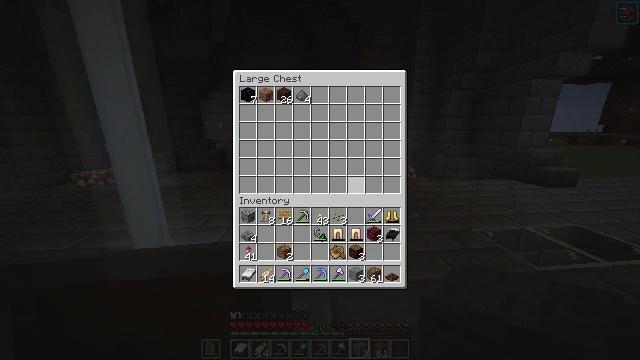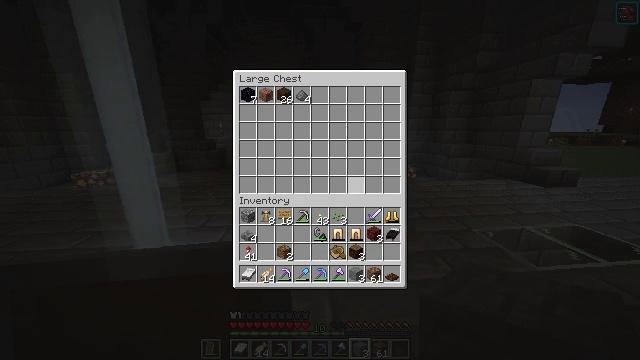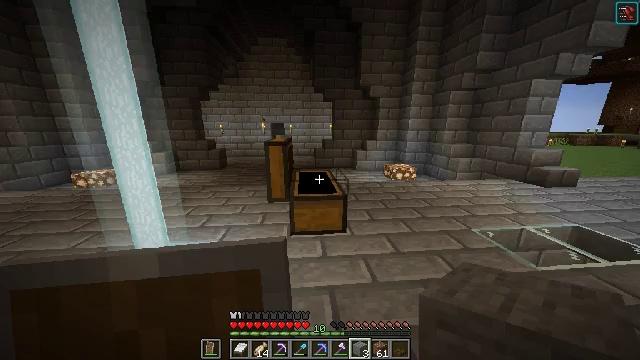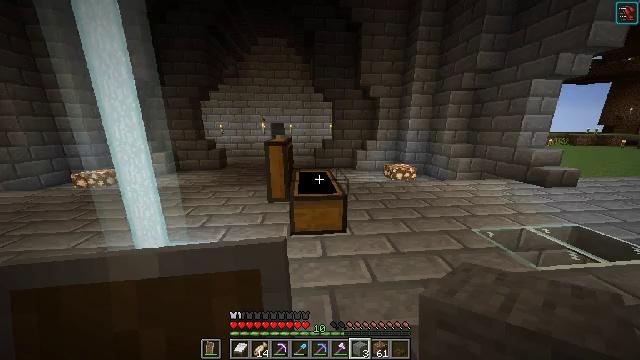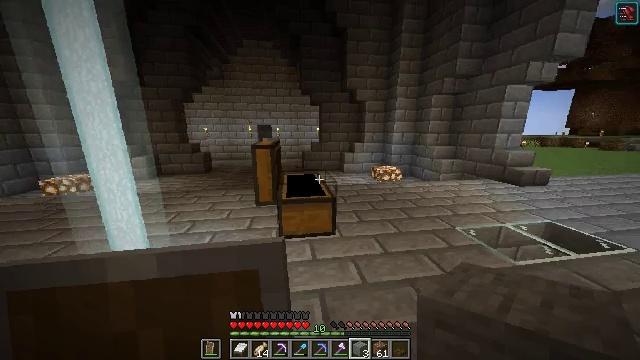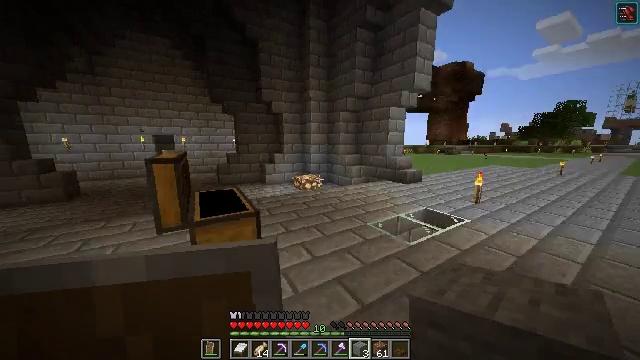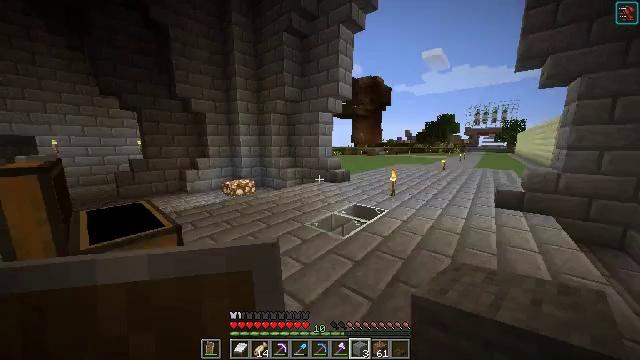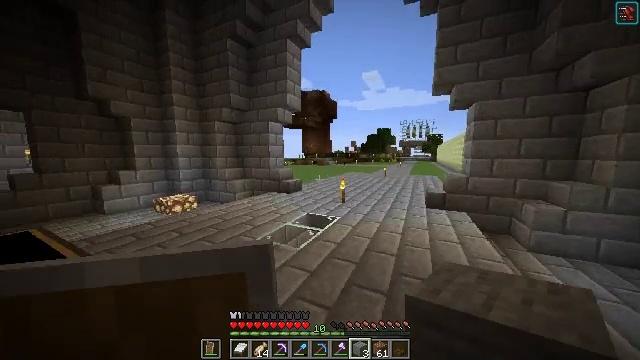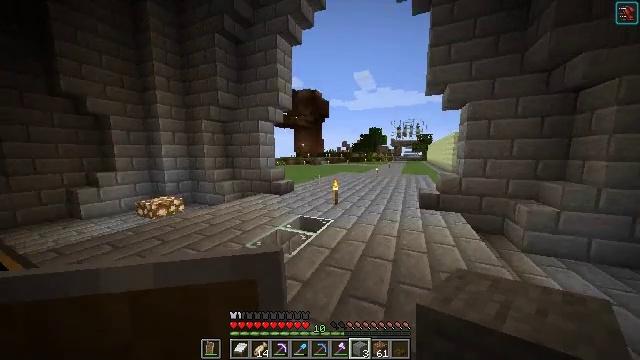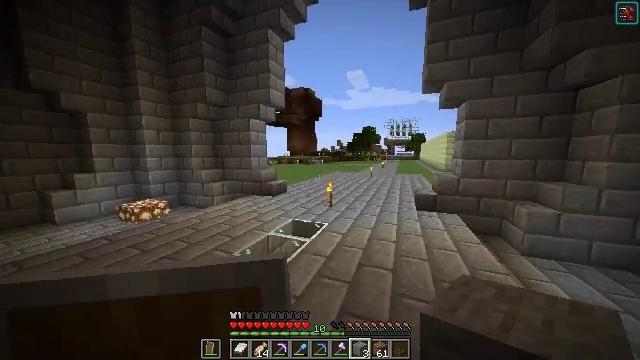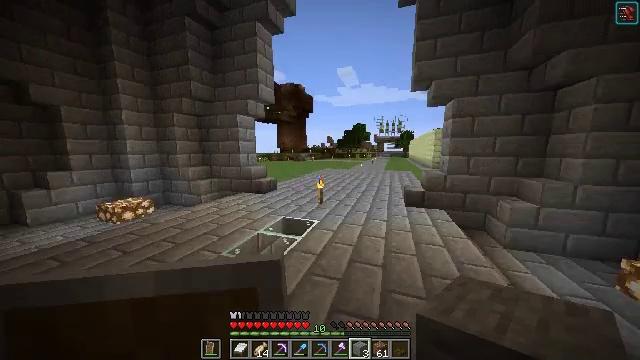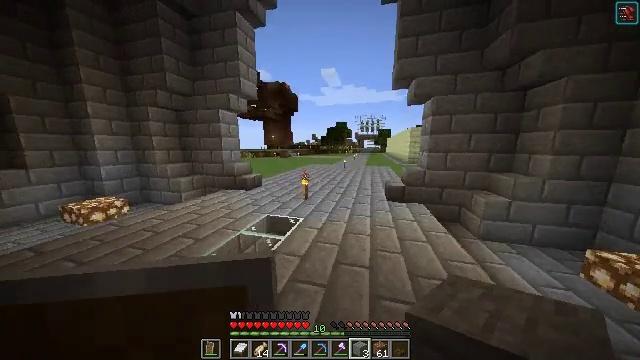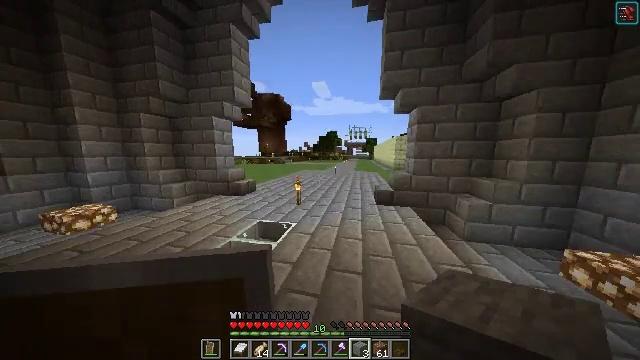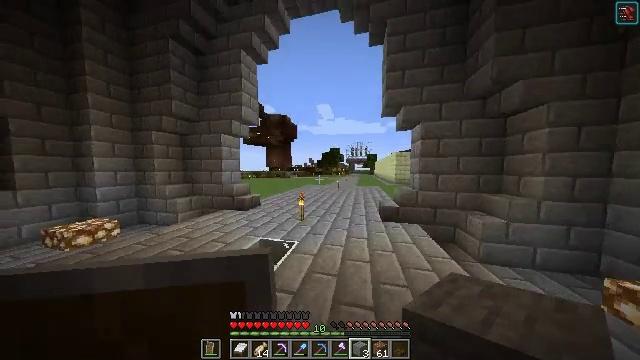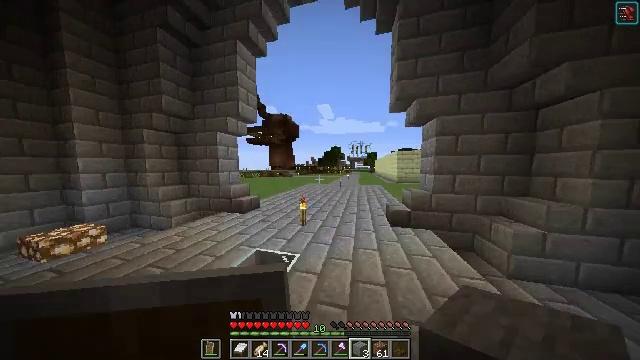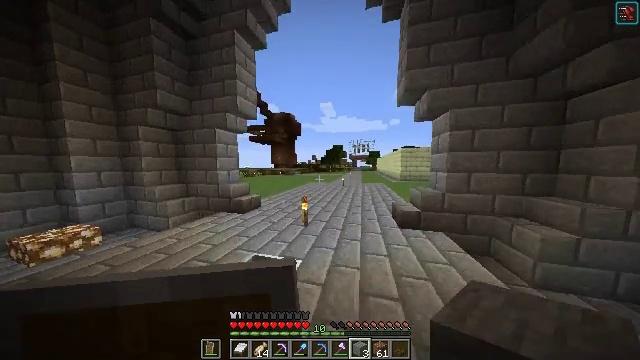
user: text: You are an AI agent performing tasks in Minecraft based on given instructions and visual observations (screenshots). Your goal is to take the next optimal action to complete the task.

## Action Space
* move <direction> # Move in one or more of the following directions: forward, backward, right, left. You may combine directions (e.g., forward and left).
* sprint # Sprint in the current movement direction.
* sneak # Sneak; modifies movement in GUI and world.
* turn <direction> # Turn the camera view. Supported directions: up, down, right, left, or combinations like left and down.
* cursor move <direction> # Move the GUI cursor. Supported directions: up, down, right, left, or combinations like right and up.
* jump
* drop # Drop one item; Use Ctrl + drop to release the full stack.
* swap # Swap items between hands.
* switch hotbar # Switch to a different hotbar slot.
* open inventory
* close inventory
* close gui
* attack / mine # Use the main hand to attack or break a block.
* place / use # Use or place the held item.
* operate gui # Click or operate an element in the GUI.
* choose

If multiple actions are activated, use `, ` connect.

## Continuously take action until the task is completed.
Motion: motion action
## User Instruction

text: Remove golden leggings from the inventory.
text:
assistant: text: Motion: no_op
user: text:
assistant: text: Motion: close inventory
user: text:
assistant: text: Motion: close inventory
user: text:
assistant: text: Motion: turn right, close inventory
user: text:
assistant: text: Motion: turn right and up
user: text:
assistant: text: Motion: turn right
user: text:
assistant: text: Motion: move forward, turn right and up
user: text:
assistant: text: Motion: move forward, turn right
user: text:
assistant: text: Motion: turn right
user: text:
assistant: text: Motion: move forward, turn right
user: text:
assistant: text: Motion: move forward, turn right and down
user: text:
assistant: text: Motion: move forward, turn right and up
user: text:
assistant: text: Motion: move forward, turn left and up
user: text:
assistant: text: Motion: move forward
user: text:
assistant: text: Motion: move forward
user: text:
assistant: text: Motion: move forward, turn right and down
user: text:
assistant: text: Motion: move forward
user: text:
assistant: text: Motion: move forward
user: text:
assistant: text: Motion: move forward, turn right
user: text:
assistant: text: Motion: move forward, turn right
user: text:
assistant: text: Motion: move forward, turn right
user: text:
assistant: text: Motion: move forward, turn right and down
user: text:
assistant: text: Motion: move forward, turn right and down
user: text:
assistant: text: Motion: move forward and move left, turn right and down
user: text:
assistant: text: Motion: move forward and move left, turn right
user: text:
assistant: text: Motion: move forward and move left, turn right
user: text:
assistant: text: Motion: move forward and move left, turn right
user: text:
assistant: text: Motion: move forward and move left, turn right
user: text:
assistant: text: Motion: move forward and move left, turn right
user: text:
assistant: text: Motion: move forward and move left, turn up